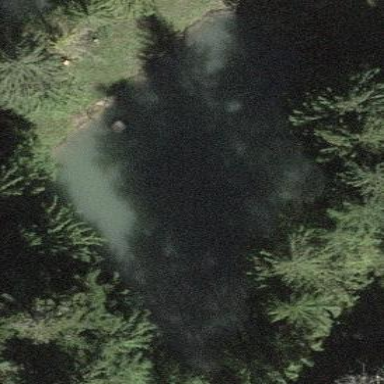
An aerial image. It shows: Peaceful pond surrounded by nature.